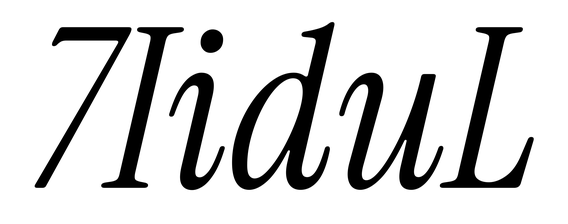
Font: InstrumentSerif-Italic